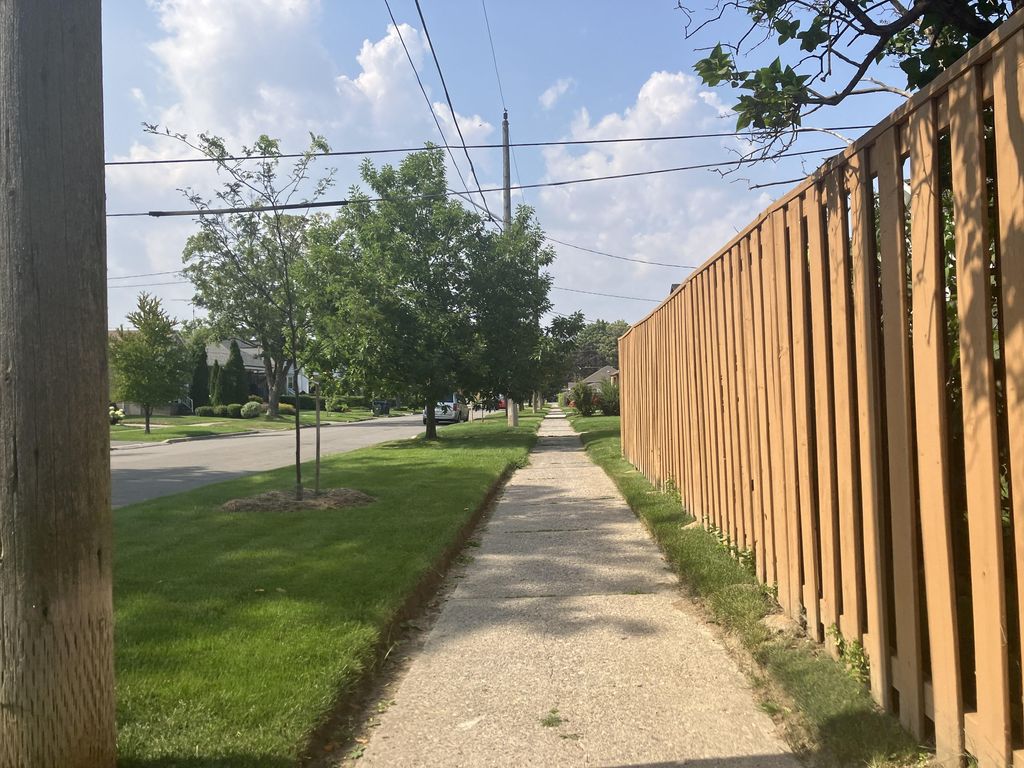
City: toronto